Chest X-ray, PA view. Patient: 56 years old, sex M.
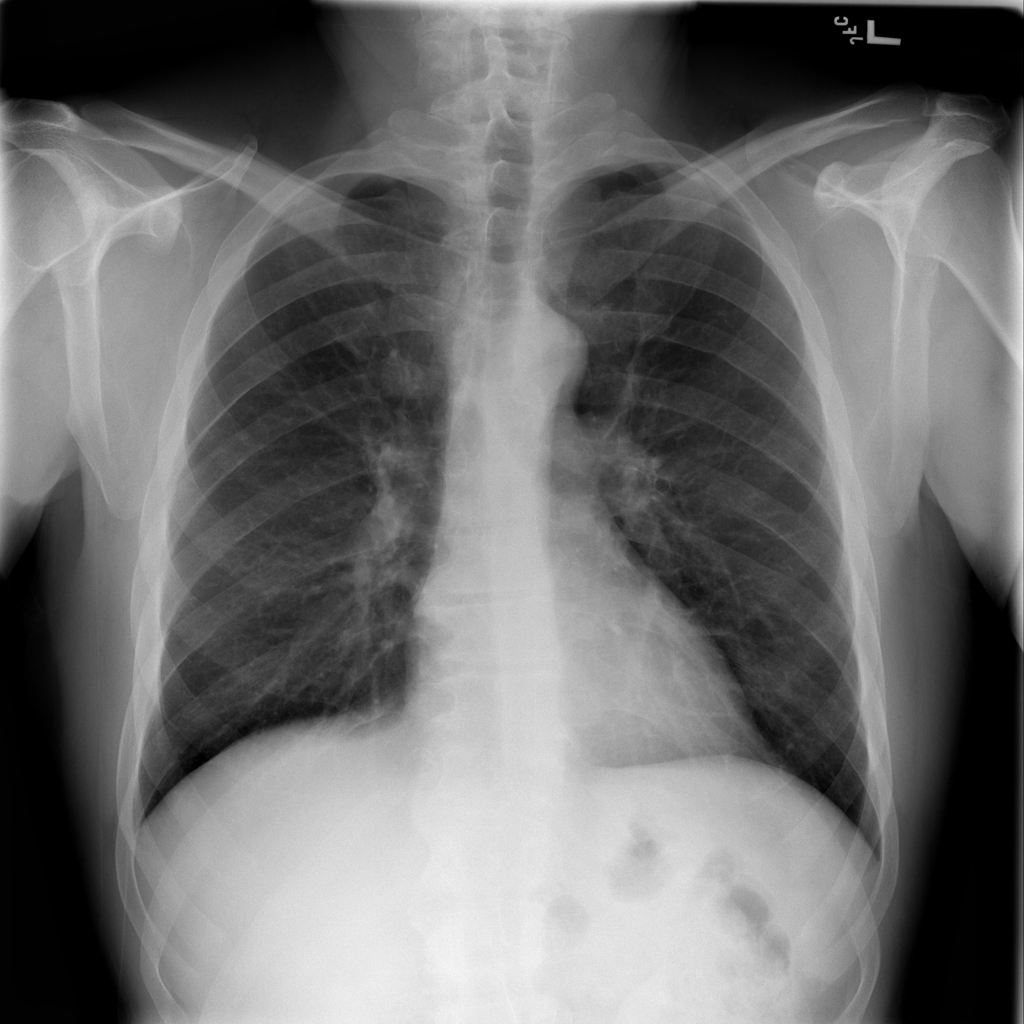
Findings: No Finding